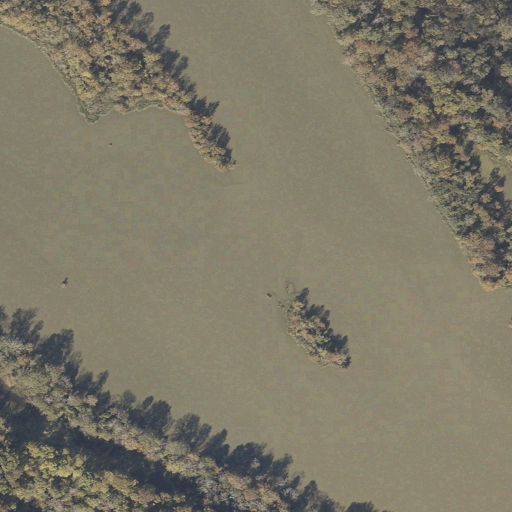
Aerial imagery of bar in Mississippi named Bar Number 13 containing open water, woody wetlands, and herbaceous wetlands